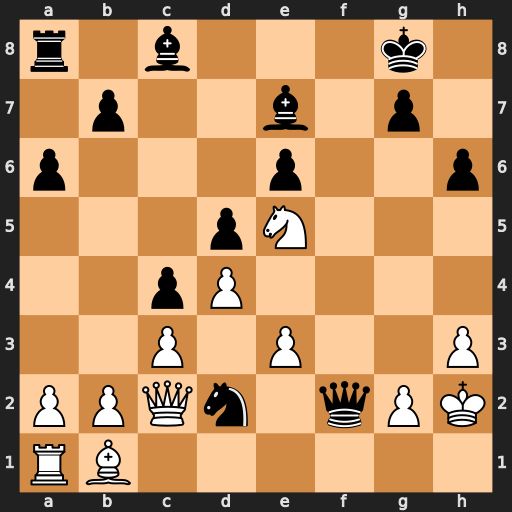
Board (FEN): r1b3k1/1p2b1p1/p3p2p/3pN3/2pP4/2P1P2P/PPQn1qPK/RB6
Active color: w
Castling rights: -
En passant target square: -
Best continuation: Qh7+ Kf8 Qh8#